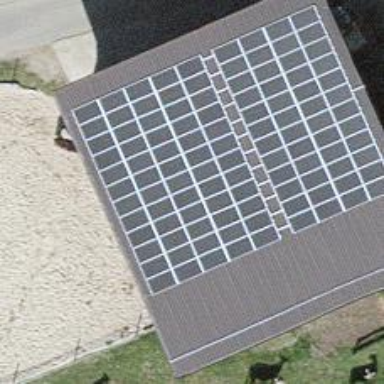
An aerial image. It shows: Solar power generator.